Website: home-depot
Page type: payment
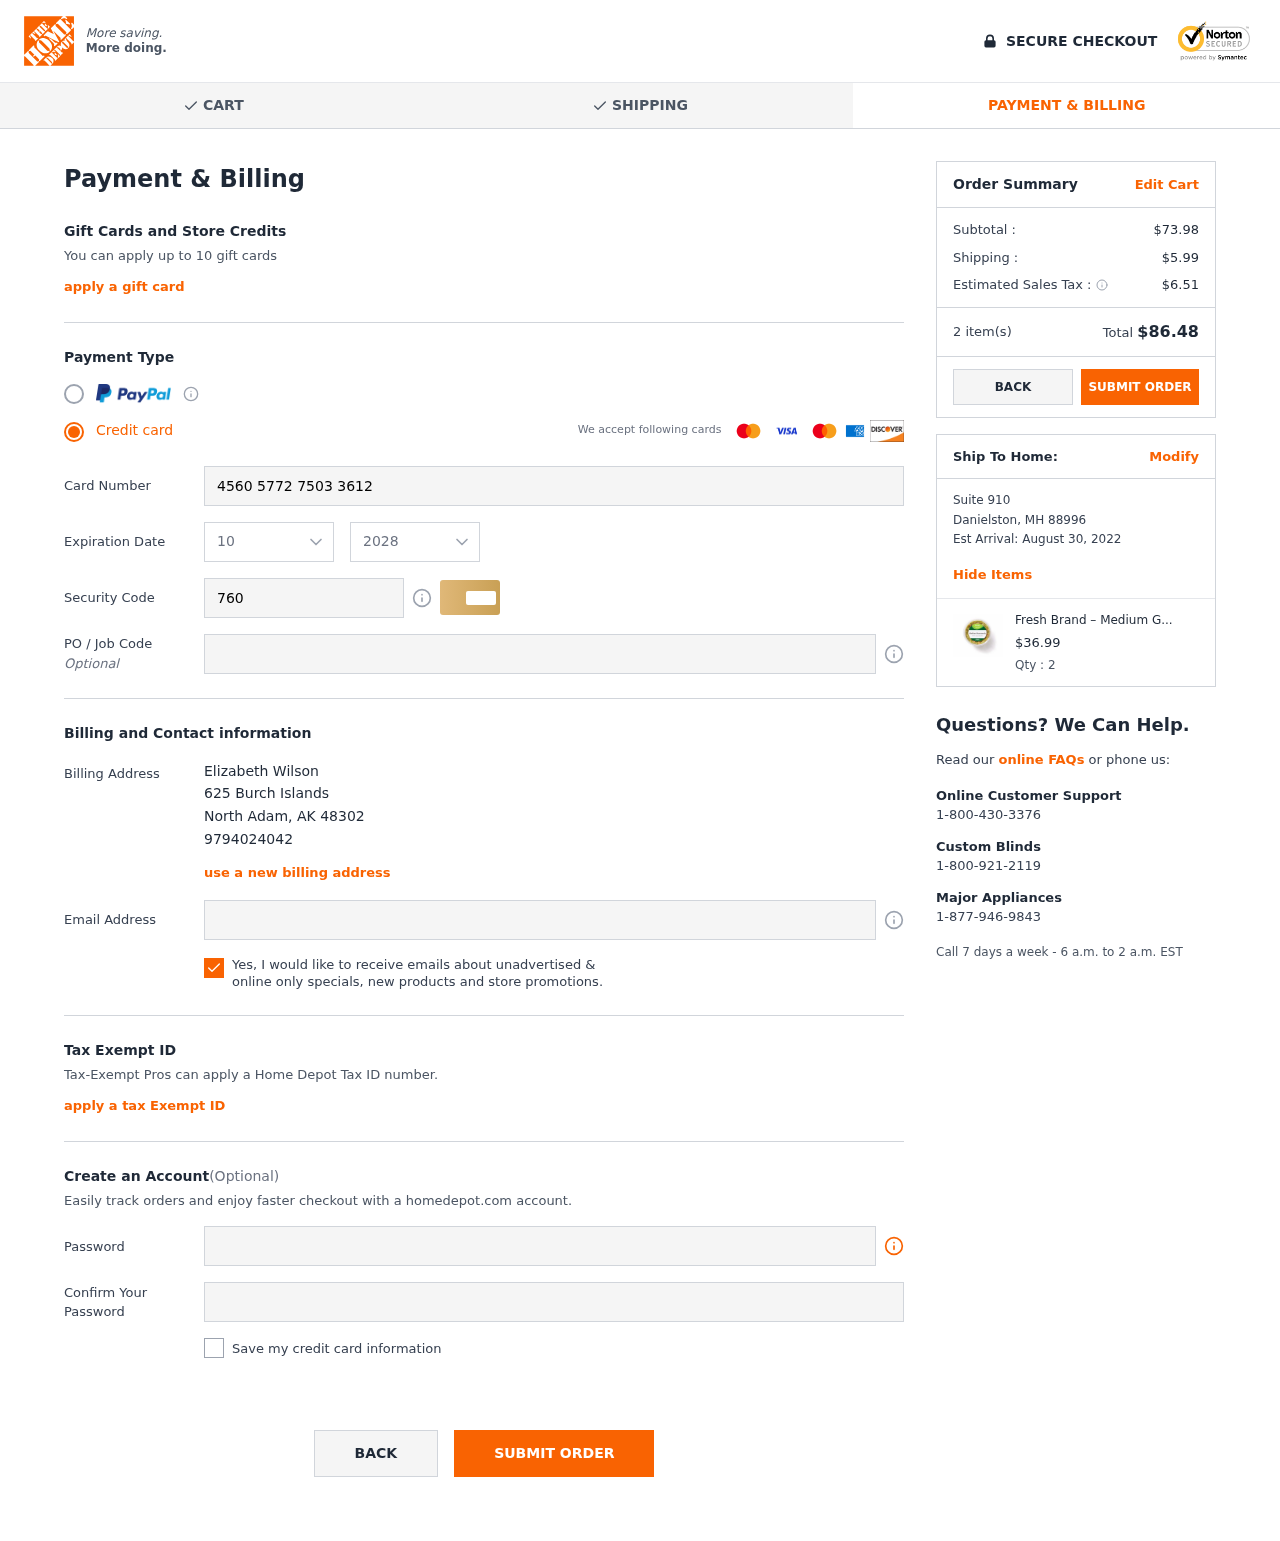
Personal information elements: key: PII_CARD_CVV
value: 760
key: PII_CARD_EXPIRY_MONTH
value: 10
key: PII_CARD_EXPIRY_YEAR
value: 28
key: PII_CARD_NUMBER
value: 4560 5772 7503 3612
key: PII_CITY
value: North Adam
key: PII_CITY2
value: Danielston
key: PII_EMAIL
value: ewilson@hotmail.com
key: PII_FULLNAME
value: Elizabeth Wilson
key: PII_PHONE
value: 9794024042
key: PII_POSTCODE
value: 48302
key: PII_POSTCODE2
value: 88996
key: PII_STATE_ABBR
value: AK
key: PII_STATE_ABBR2
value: MH
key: PII_STREET
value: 625 Burch Islands
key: PII_STREET2
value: Suite 910
Product elements: key: PRODUCT1_NAME
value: Fresh Brand – Medium Guacamole, 18 oz
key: PRODUCT1_PRICE
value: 36.99
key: PRODUCT1_QUANTITY
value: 2
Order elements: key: ORDER_SUBTOTAL
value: $73.98
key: ORDER_SHIPPING_COST
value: $5.99
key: ORDER_TAX
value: $6.51
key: ORDER_NUM_ITEMS
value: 2 item(s)
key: ORDER_TOTAL
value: $86.48
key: ORDER_DELIVERY_DATE
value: August 30, 2022